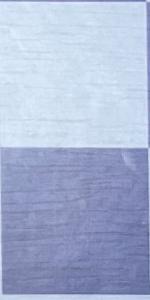
Label: Empty